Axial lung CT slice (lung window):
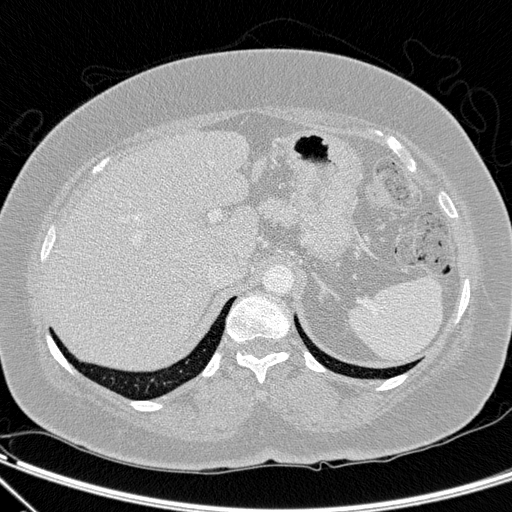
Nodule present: no